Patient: sex M, age 68
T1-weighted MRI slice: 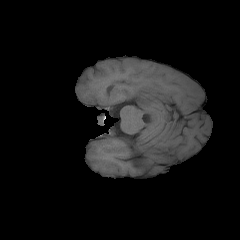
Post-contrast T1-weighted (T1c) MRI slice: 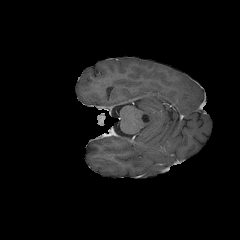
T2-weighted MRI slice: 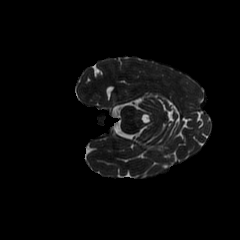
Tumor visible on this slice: yes
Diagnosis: Glioblastoma, IDH-wildtype
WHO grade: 4